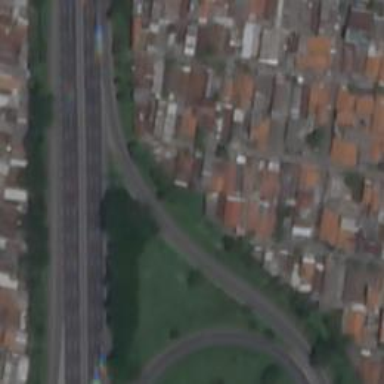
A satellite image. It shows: Motorway link.